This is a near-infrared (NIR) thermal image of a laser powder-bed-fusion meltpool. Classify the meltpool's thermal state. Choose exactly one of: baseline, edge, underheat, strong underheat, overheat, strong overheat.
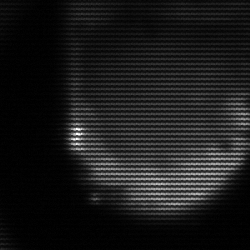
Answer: edge